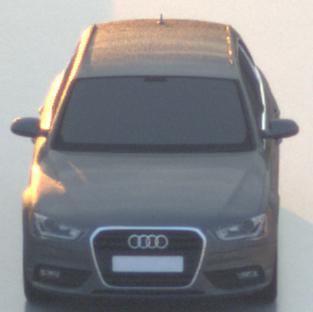
Make: Audi
Model: A4 Avant 1.8 TFSI
Detailed model: A4 (B8) Avant
Model produced from: 2012/02
Model produced until: 2015/04
Doors: 5
Color: gray
Road condition: wet road
Daytime: sunrise or sunset
Contrast: medium contrast